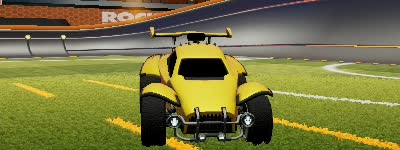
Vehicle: octane